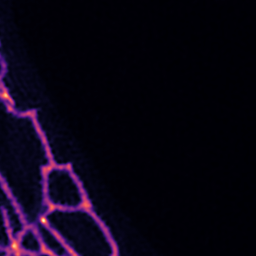
Label: Super-resolution ER image